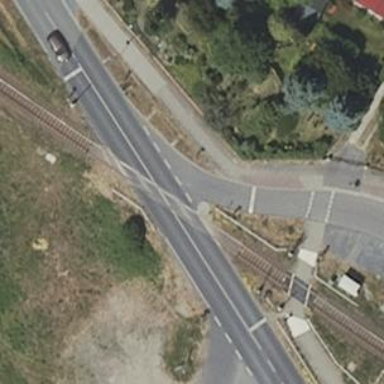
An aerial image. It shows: Level crossing with lights and saltire markings.